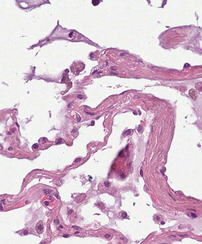
Tumor epithelial tissue: no
Tumor-associated stroma tissue: no
Normal tissue: yes